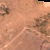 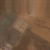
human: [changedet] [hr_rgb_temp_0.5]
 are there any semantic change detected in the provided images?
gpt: The area was urbanized.